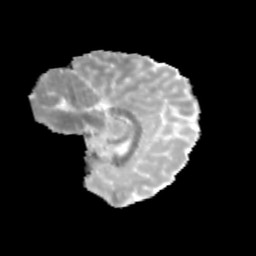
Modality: MD
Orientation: sagittal
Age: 13
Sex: male
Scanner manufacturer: siemens
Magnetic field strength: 3 T
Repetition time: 3.8 s
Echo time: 0.07 s